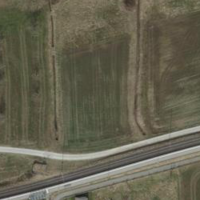
EUNIS habitat code: 52
Species observed at this site:
Ciconia ciconia
Buteo buteo
Milvus milvus
Columba livia